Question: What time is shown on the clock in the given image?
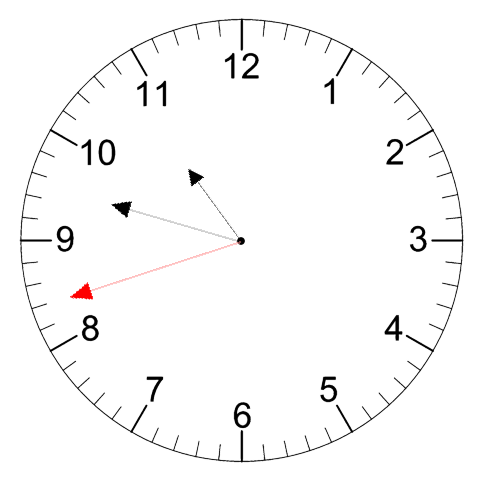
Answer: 10:47:42